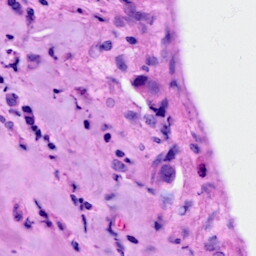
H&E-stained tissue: Breast